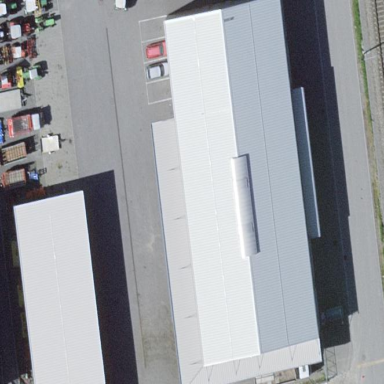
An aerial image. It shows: Industrial building.